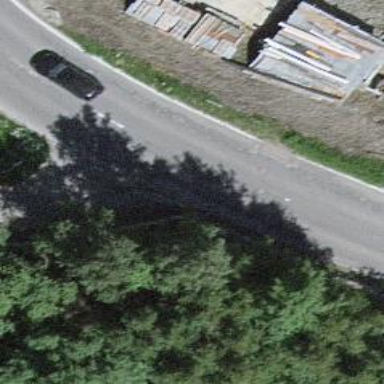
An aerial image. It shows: Secondary road with asphalt surface.